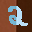
Label: 2